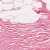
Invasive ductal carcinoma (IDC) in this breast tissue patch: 0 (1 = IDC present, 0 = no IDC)